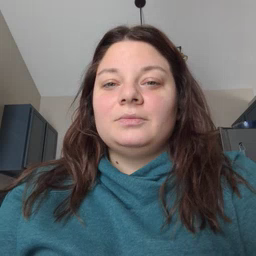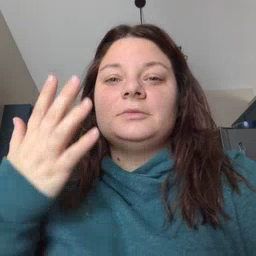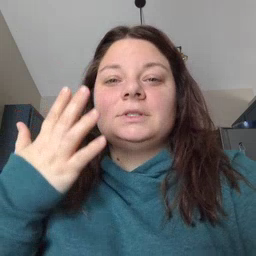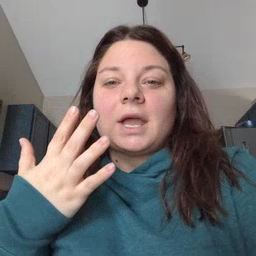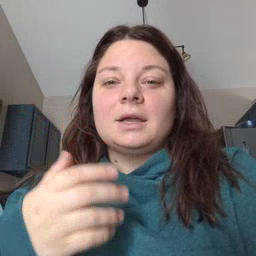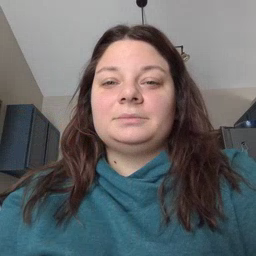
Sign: sad